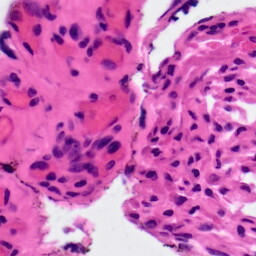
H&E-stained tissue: Ovarian